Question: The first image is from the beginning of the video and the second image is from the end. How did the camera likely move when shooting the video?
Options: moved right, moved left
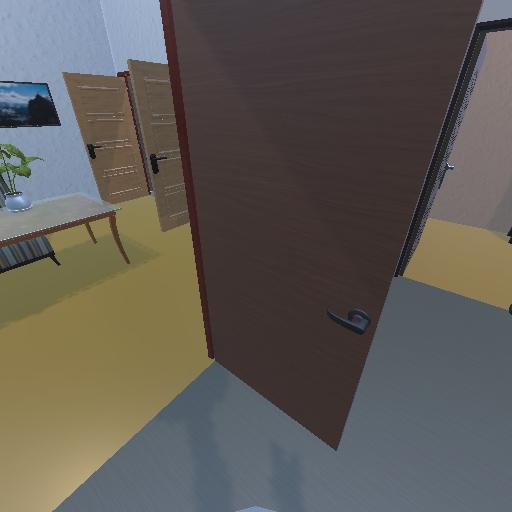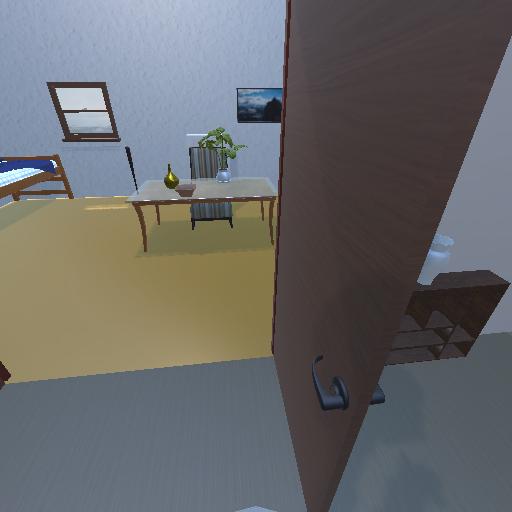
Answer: moved right